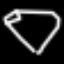
Label: diamond